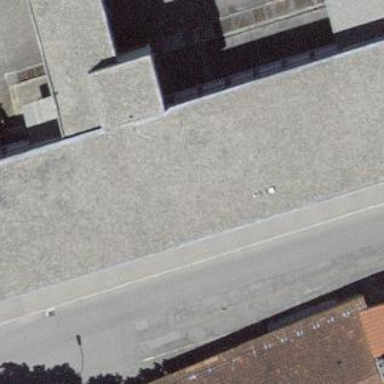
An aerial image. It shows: Industrial building.